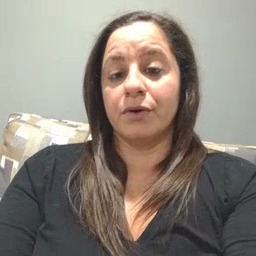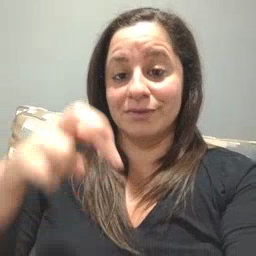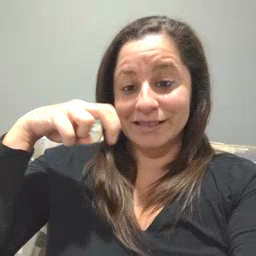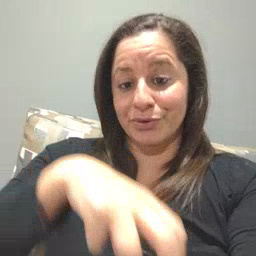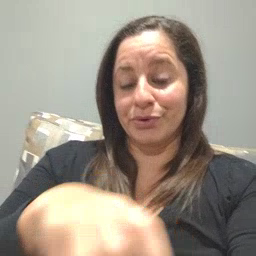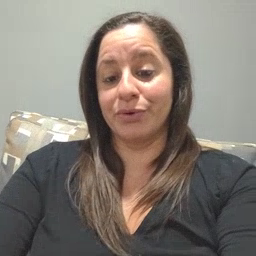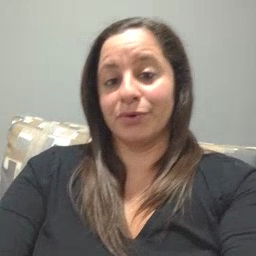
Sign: stairs